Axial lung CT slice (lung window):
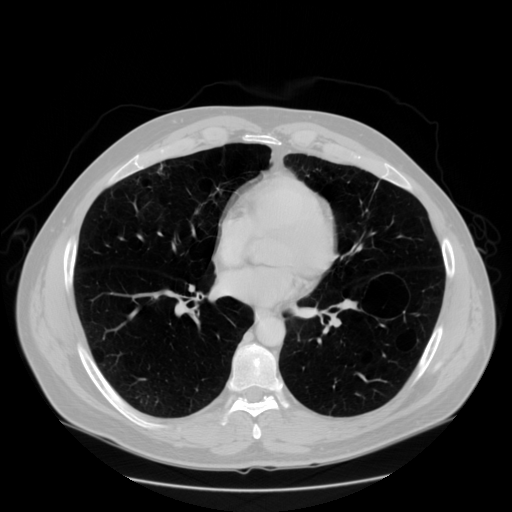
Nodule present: no